Question: I'm working on a QR detector code and I need to locate the Finding Patterns (FP) on an image. I have created a binary template resembling the squares you find on the corners of QR codes as:
'''
FP = ones(9);
FP(2:8,2:8)=0;
FP(3:7,3:7)=1;
FP(4:6,4:6)=0;
figure;imshow(FP)
'''
And I have tried looking for the points in the image with maximum correlation with this template using 'xcorr2'. My problem is obvious: My template is very small compared to the actual sizes QR codes might have on the images.
Is there a way of looking for a pattern/mask without having to resize it? Is there another approach to this problem?
As an example, here's an image with a QR code

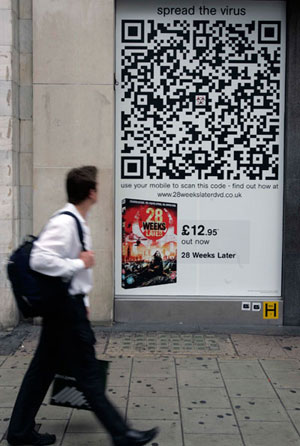
Answer: You don't need to use 'xcorr2'. You should look for a 1:1:3:1:1 (widths of dark-light-dark-light-dark) pattern in 1d using scanlines.
There is a description of a reference detection algorithm on page 60 of <URL>.
Also, <URL> is an open-source library that implements QR code detection/recognition. You can go over their code for reference.
At each scanline, count subsequent dark and subsequent light pixels. You will get a list of integers representing sequence lengths.
Then start from the largest dark subsequence, and look to its sides. If the dark subsequence length is 300, then its adjacent light subsequences should be of length 50-150, and their adjacent dark subsequences should be of length 50-150 as well (this is due to the tolerance of 0.5 proposed in the standard.).
So if you find such a sequence, you mark it with size 300. Then you try the next largest dark subsequence and so on.